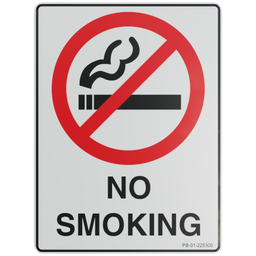
Label: decoration